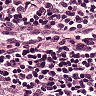
Metastatic tissue present: no